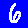
Digit: 6